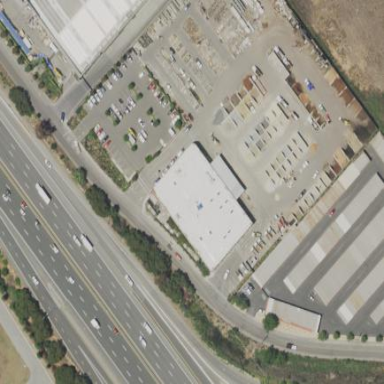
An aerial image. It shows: Trading shop located within building.